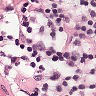
Metastatic tissue present: no